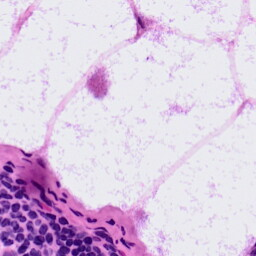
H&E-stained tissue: LymphNode